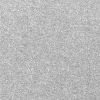
Atmospheric dust classification: dusty